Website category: university
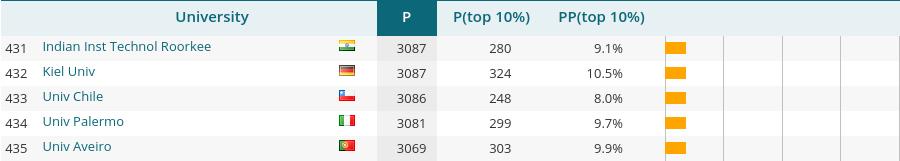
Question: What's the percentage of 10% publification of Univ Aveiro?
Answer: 9.9%

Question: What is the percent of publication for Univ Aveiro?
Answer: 9.9%

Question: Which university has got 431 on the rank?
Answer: Indian Inst Technol Roorkee

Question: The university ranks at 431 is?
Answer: Indian Inst Technol Roorkee

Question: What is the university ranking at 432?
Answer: Kiel Univ

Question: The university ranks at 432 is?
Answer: Kiel Univ

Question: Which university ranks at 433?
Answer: Univ Chile

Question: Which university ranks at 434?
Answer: Univ Palermo

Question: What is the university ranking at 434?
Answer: Univ Palermo

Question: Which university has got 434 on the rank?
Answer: Univ Palermo

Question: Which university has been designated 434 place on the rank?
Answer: Univ Palermo

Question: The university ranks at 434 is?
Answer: Univ Palermo

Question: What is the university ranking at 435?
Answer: Univ Aveiro

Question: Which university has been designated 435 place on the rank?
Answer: Univ Aveiro

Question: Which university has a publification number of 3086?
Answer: Univ Chile

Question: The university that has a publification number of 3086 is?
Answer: Univ Chile

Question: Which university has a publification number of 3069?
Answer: Univ Aveiro

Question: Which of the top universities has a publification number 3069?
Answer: Univ Aveiro

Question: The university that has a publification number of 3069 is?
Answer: Univ Aveiro

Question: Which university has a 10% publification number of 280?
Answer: Indian Inst Technol Roorkee

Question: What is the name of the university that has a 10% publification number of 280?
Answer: Indian Inst Technol Roorkee

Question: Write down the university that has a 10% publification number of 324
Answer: Kiel Univ

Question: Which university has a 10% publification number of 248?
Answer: Univ Chile

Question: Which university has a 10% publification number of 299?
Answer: Univ Palermo

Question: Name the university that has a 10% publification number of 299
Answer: Univ Palermo